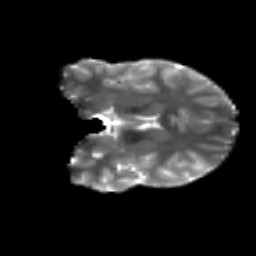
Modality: T2w
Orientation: coronal
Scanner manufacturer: siemens
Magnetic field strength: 3 T
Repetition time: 4.16 s
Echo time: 0.0806 s